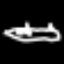
Label: airplane